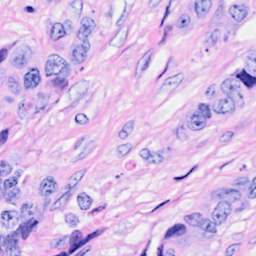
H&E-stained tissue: Breast